Question: I am creating dynamic '<ul>' lists which sometimes have 10 '<li>' items, or sometimes 50 '<li>' items. I need to place this list inside a '<div>' container (which its height/width vary due to responsive design). Let me show you examples:
This is what I have:
'''
<style>
.container{
border:1px solid #ccc;
height: 150px;
width: 500px;
}
</style>
<div class="container">
<ul>
<li>test sdfsdfs</li>
<li>testsdf sdfsd</li>
<li>test sdfsdfs</li>
<li>testsdf sdfsd</li>
<li>test sdfsdfs</li>
<li>testsdf sdfsd</li>
<li>test sdfsdfs</li>
<li>testsdf sdfsd</li>
<li>test sdfsdfs</li>
<li>testsdf sdfsd</li>
</ul>
</div>
'''
This will result in the following:

I need the list items to always stay inside the div container, so in the scenario above, the remaining list items (the ones outside the container) should continue to display on the right side, visually creating two columns.
Restrictions:
- - '.container'- -
Please let me know if you need more details.Thank you in advance.
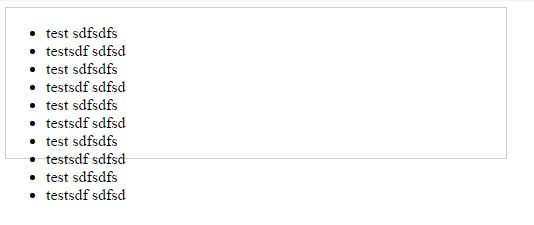
Answer: You can do this with the <URL> and 'flex-direction: column;' if you give a certain height, you will get a new column, once the content reaches the bottom of the 'display: flex;' parent item.
Here is some information about the browser support: <URL>
Here is your demo:
'''
.container {
border: 1px solid #ccc;
height: 150px;
width: 500px;
}
.container > ul
{
display: flex;
flex-flow: column wrap;
height: inherit;
width: inherit;
margin:0;
}
.container > ul > li
{
flex: 0 0 auto;
}
'''
'''
<div class="container">
<ul>
<li>test sdfsdfs</li>
<li>testsdf sdfsd</li>
<li>test sdfsdfs</li>
<li>testsdf sdfsd</li>
<li>test sdfsdfs</li>
<li>testsdf sdfsd</li>
<li>test sdfsdfs</li>
<li>testsdf sdfsd</li>
<li>test sdfsdfs</li>
<li>testsdf sdfsd</li>
</ul>
</div>
'''